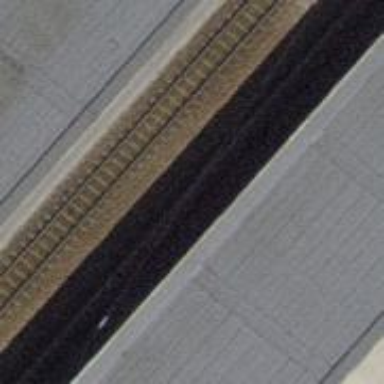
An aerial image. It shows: Light rail stop position on the railway.